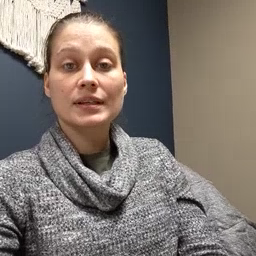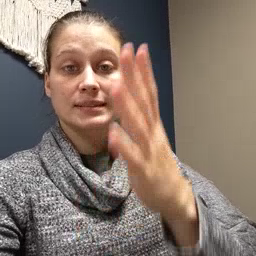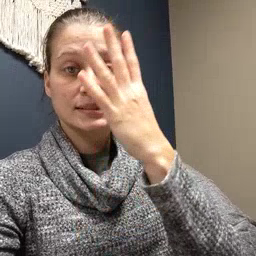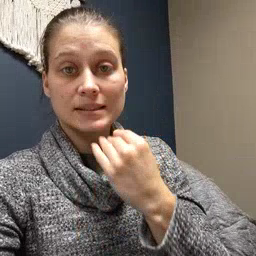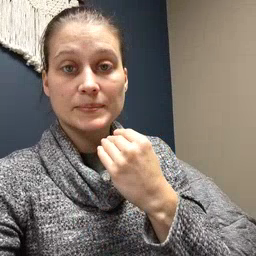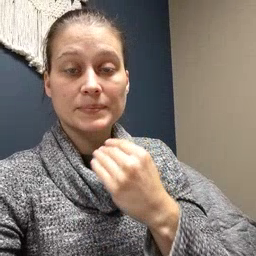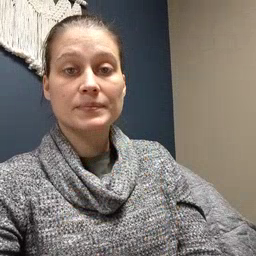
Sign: sleep